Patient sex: M
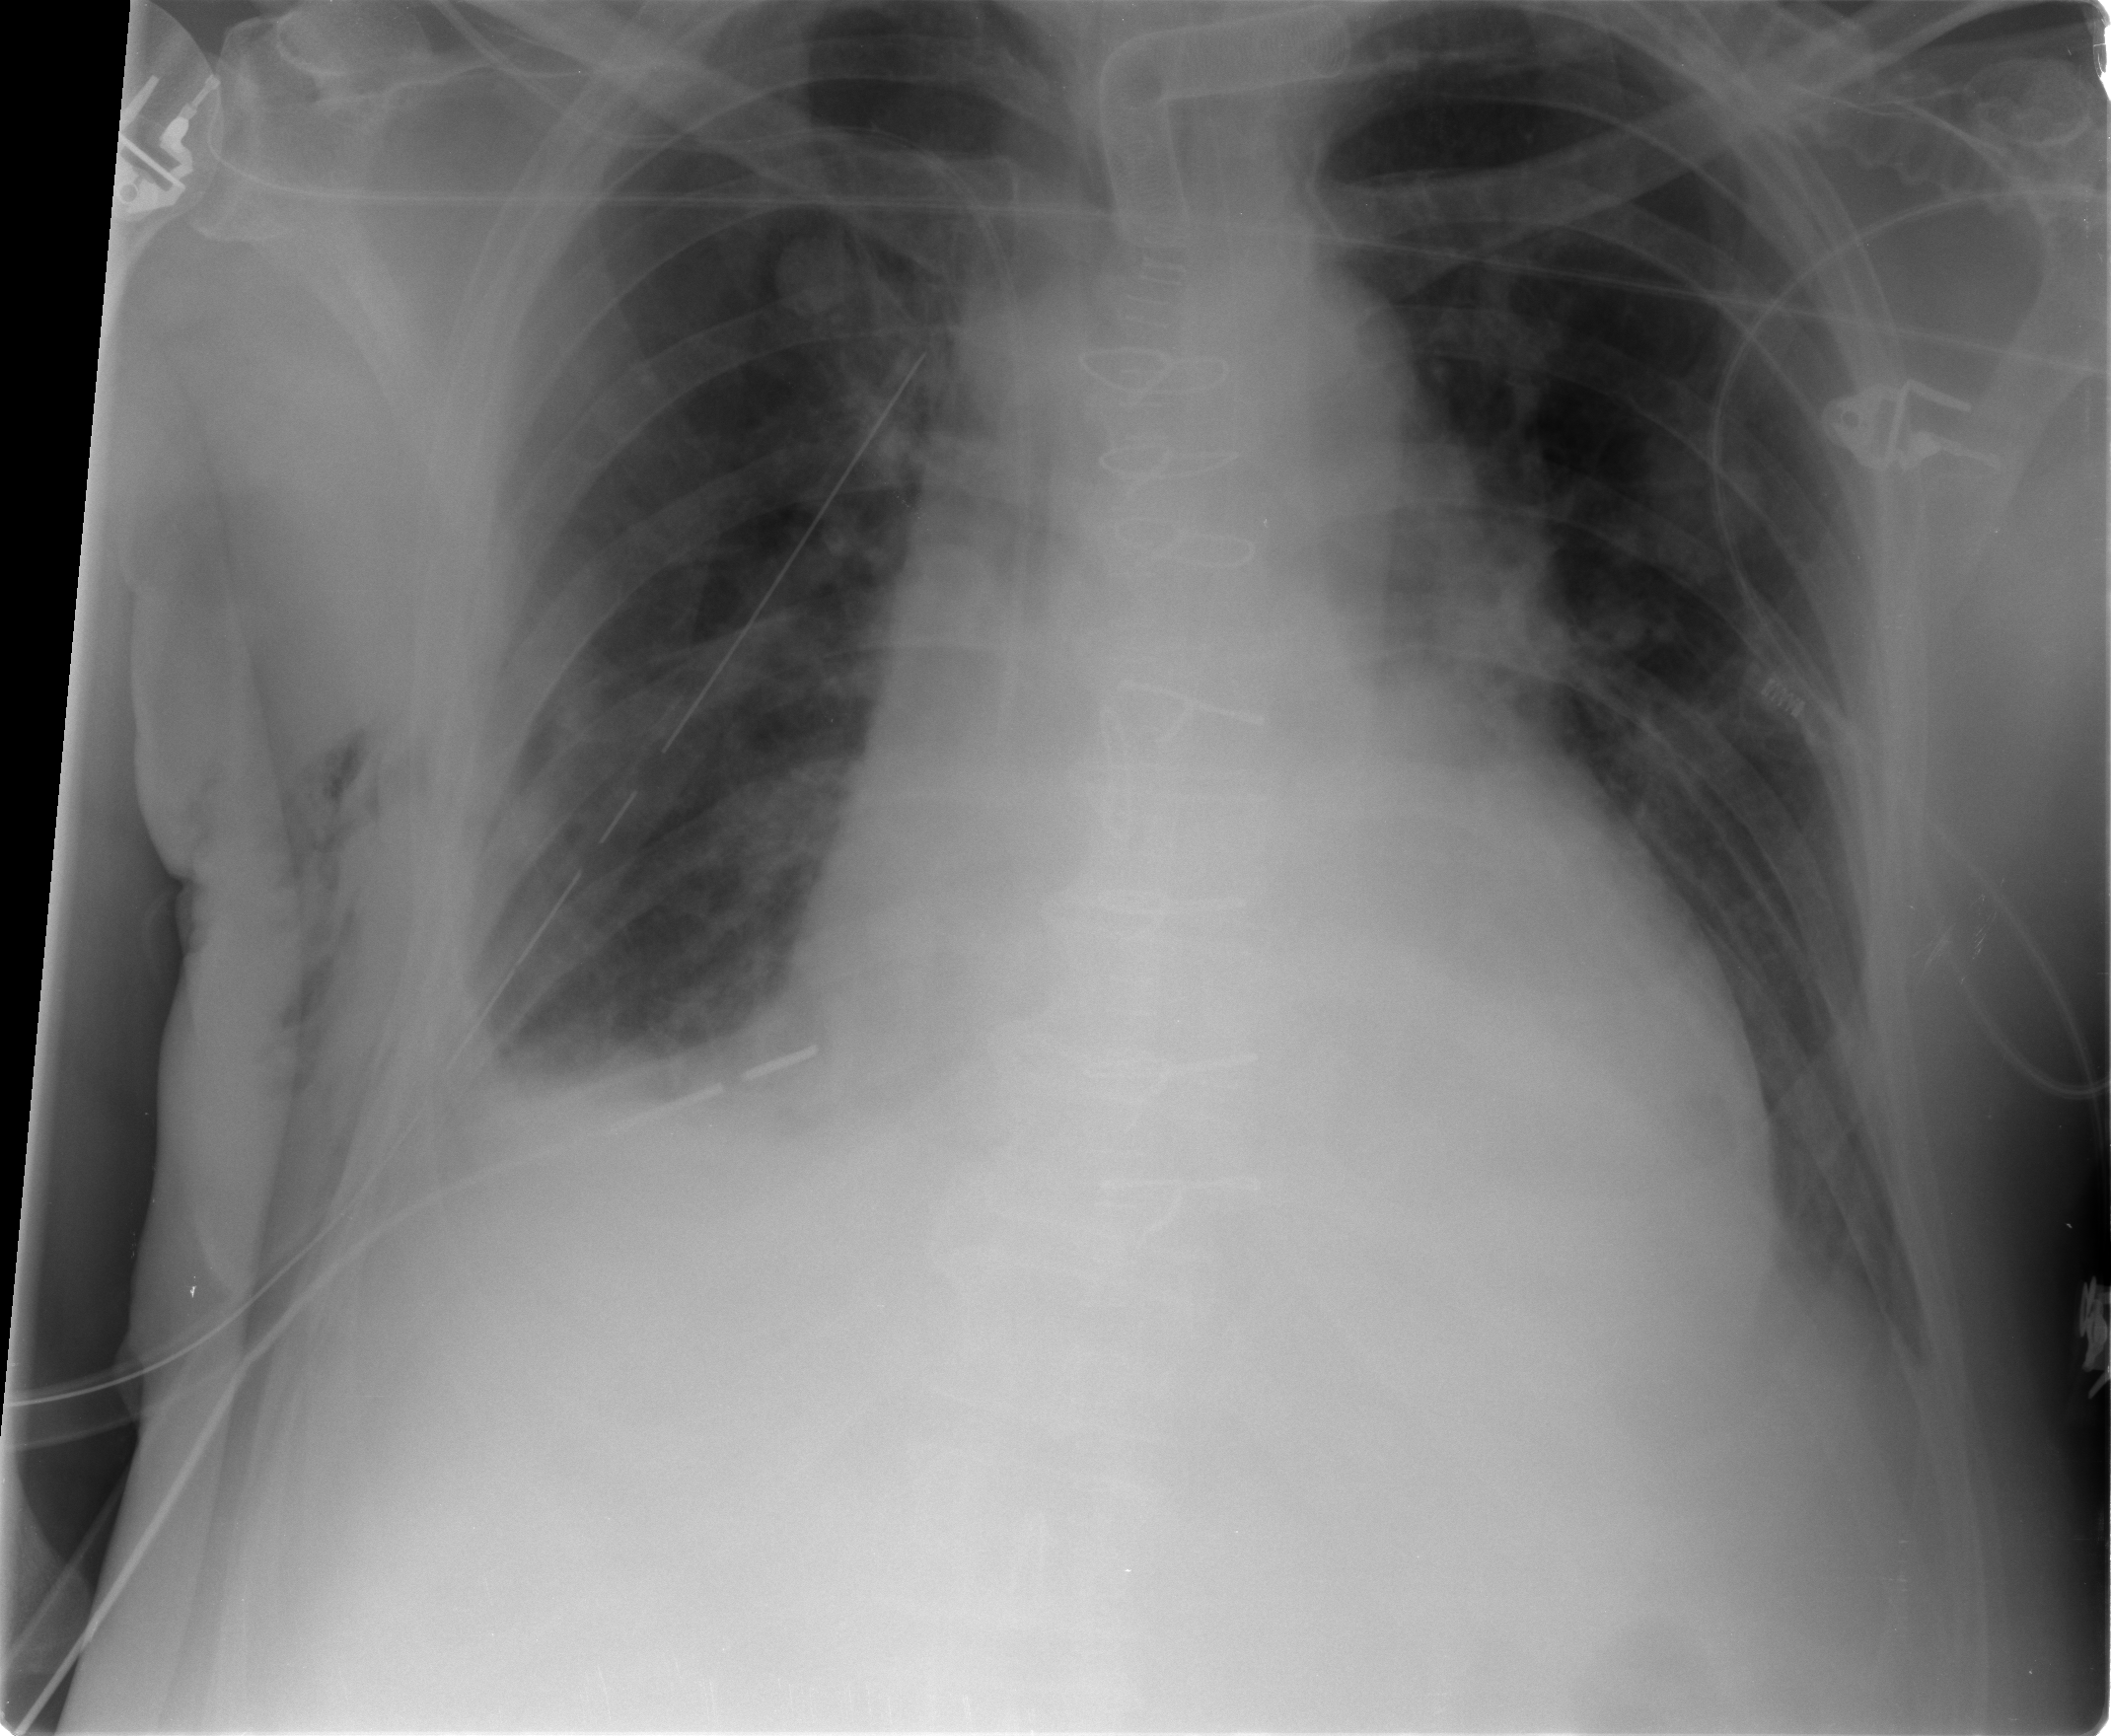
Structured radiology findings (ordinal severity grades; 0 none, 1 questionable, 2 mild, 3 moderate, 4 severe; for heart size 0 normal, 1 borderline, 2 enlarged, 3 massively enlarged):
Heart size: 2
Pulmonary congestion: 2
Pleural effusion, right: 2
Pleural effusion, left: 1
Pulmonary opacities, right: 0
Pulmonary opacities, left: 0
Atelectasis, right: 3
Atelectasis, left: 2